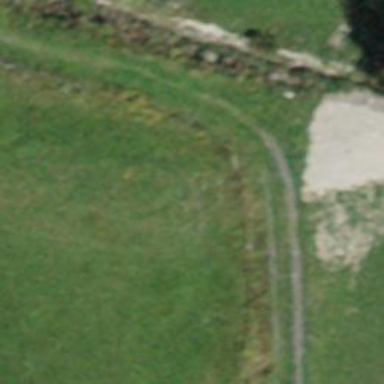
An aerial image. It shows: Path.